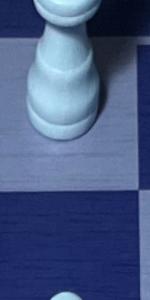
Label: Empty